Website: walmart
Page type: address-validator
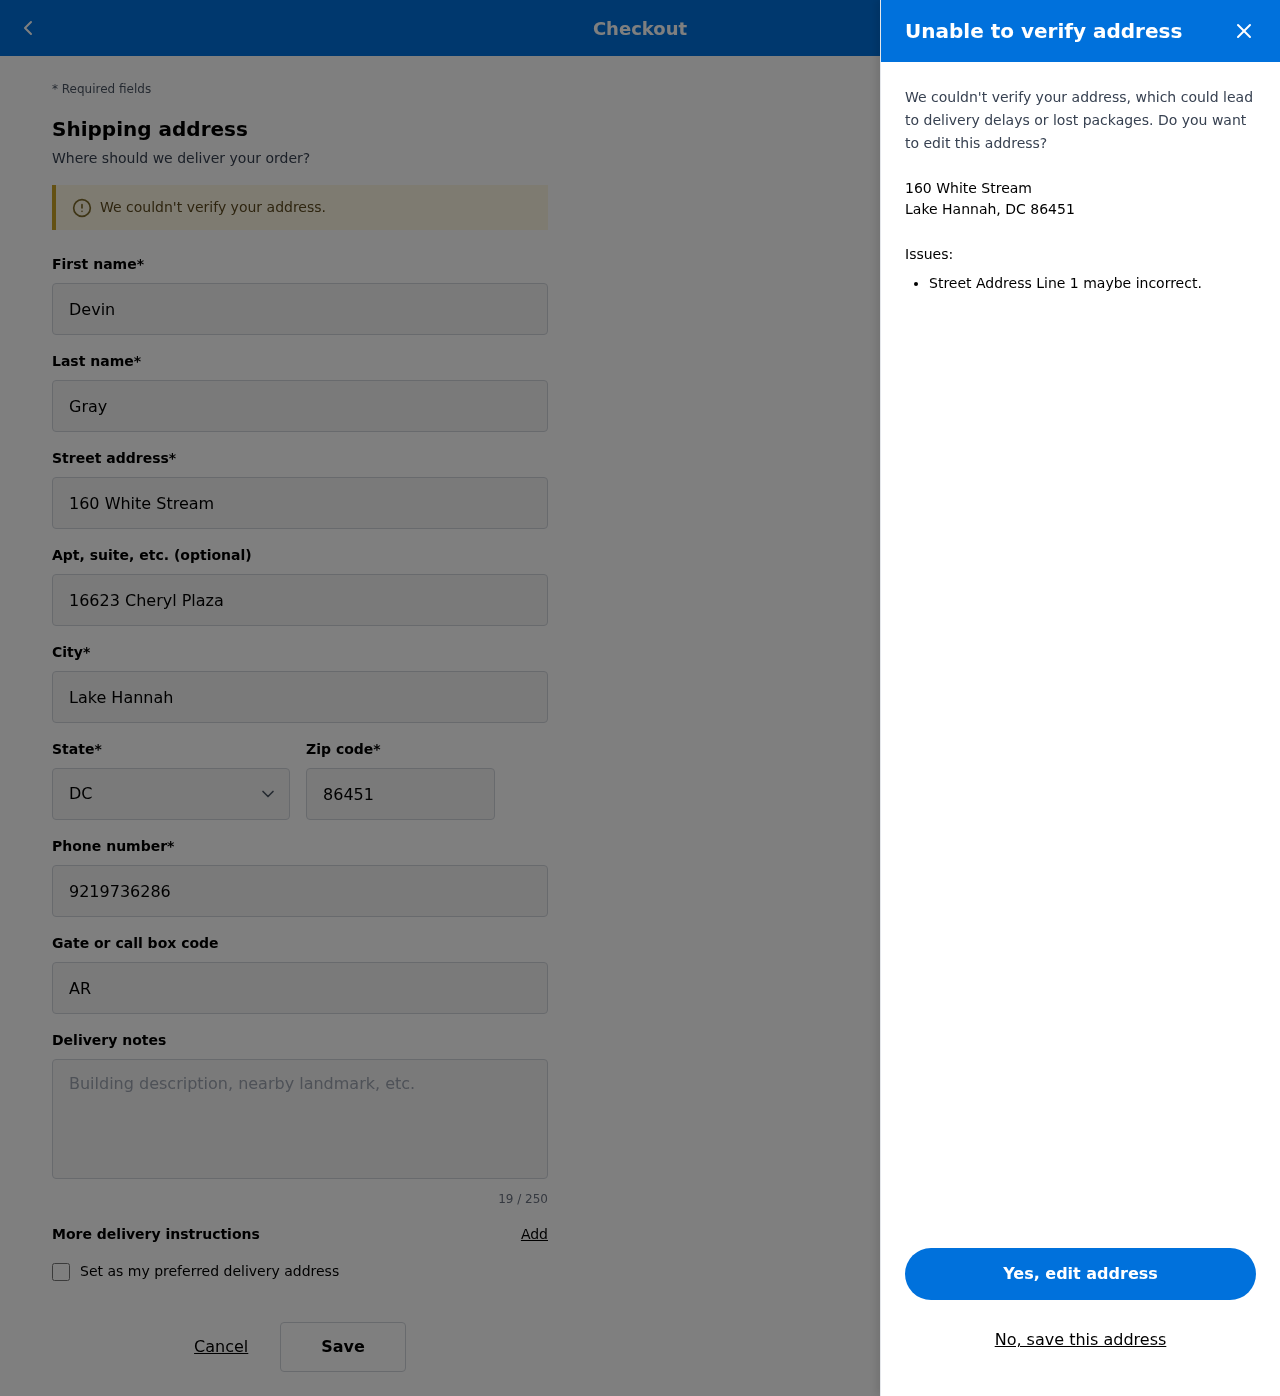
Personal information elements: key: PII_CITY_STATE_ZIP
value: Lake Hannah, DC 86451
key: PII_DELIVERY_INSTRUCTIONS
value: Leave at front door
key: PII_STATE_ABBR
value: DC
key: PII_STREET
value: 160 White Stream
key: PII_FIRSTNAME
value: Devin
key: PII_LASTNAME
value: Gray
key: PII_STREET2
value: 16623 Cheryl Plaza
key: PII_CITY
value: Lake Hannah
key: PII_POSTCODE
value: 86451
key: PII_PHONE
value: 9219736286
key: PII_SECURITY_CODE
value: AR05